Question: I'm working on an openframeworks project that has a series of cubes illuminated by a point light inside of each cube. The transparency of the cubes is reduced to let the light through. I've verified that the light is set at 0,0,0 (which is the center of the cube).
In theory, the point light should illuminate each side of the cube equally. However, the cubes are clearly darker on one side, and lighter on the other.

So, I'm wondering if there is a global light parameter that I'm not aware of that needs turned off somehow. My code is as follows:
cube.cpp
'''
#include "cube.h"
cube::cube(float _w, float _h, float _d, float _cubeHue)
{
w = _w;
h = _h;
d = _d;
cubeHue = _cubeHue;
GLfloat vdata[8][3] = {
{-w, -h, -d}, {-w, h, -d},
{w, h, -d}, {w, -h, -d},
{-w, -h, d}, {w, -h, d},
{-w, h, d}, {w, h, d}
};
GLint indices[6][4] = {
{3, 2, 1, 0},
{3, 5, 4, 0},
{3, 5, 7, 2},
{0, 4, 6, 1},
{1, 2, 7, 6},
{5, 4, 6, 7}
};
cubeColor = ofColor();
cubeColor.setHsb(cubeHue,ofRandom(500,255),ofRandom(100,255), 150);
for (int i=0; i<8; ++i)
{
mesh.addVertex(ofVec3f( vdata[i][0], vdata[i][1], vdata[i][2] ));
mesh.addColor(cubeColor);
for (int i=0; i<6; ++i)
{
mesh.addIndex(indices[i][0]);
mesh.addIndex(indices[i][1]);
mesh.addIndex(indices[i][2]);
mesh.addIndex(indices[i][3]);
}
}
ofEnableLighting();
pointLight.setPointLight();
pointLight.setAttenuation(0.5f);
pointLight.setPosition(ofVec3f(0,0,0));
myVbo.setMesh(mesh, GL_STATIC_DRAW);
}
void cube::draw()
{
pointLight.enable();
myVbo.drawElements(GL_QUADS, 24);
mesh.drawWireframe();
pointLight.disable();
}
void cube::update()
{
}
void cube::setLocation(float _x, float _y, float _z)
{
x = _x;
y = _y;
z = _z;
}
'''
testApp.cpp
'''
#include "testApp.h"
//--------------------------------------------------------------
void testApp::setup()
{
glEnable(GL_DEPTH_TEST);
glEnable(GL_LIGHTING);
ofBackground(33, 33, 33);
ofSetFrameRate(24);
camera.setNearClip(0.1);
camera.setFarClip(1900);
camera.setPosition(ofVec3f(0,0,0));
camAngle = 0;
camX = 400;
camY = 0;
camZ = 400;
cube1 = new cube(50,50,50,75);
cube2 = new cube(50,50,50,220);
cube3 = new cube(50,50,50,80);
cube4 = new cube(50,50,50,190);
cube5 = new cube(50,50,50,120);
rotateAngle[0] = 0.0f;
rotateAngle[1] = 0.0f;
rotateAngle[2] = 0.0f;
rotateAngle[3] = 0.0f;
ofFloatColor diffuseColor;
diffuseColor.set(1.0,1.0,1.0);
}
//--------------------------------------------------------------
void testApp::update()
{
camAngle += 0.02f;
if (camAngle >= 360)
{
camAngle = 0;
}
camX = 800 * sin(camAngle);
camZ = 800 * cos(camAngle);
camera.lookAt(ofVec3f(0, 0, 0));
}
//--------------------------------------------------------------
void testApp::draw()
{
camera.begin();
camera.setPosition(ofVec3f(camX, camY, camZ));
rotateAngle[0] += 1.0f;
rotateAngle[1] += 0.5f;
rotateAngle[2] += 0.75f;
rotateAngle[3] += 1.5f;
if (rotateAngle[0] > 359)
{
rotateAngle[0] = 0.0f;
}
if (rotateAngle[1] > 359)
{
rotateAngle[1] = 0.0f;
}
if (rotateAngle[2] > 359)
{
rotateAngle[2] = 0.0f;
}
if (rotateAngle[3] > 359)
{
rotateAngle[3] = 0.0f;
}
ofPushMatrix();
ofTranslate(20,20,-30);
cube1->draw();
ofPopMatrix();
ofPushMatrix();
ofTranslate(100,-80,30);
cube2->draw();
ofPopMatrix();
ofPushMatrix();
ofTranslate(150,80,100);
cube3->draw();
ofPopMatrix();
ofPushMatrix();
ofTranslate(-150,180,-10);
cube4->draw();
ofPopMatrix();
ofPushMatrix();
ofTranslate(250,-180,-60);
cube5->draw();
ofPopMatrix();
}
'''
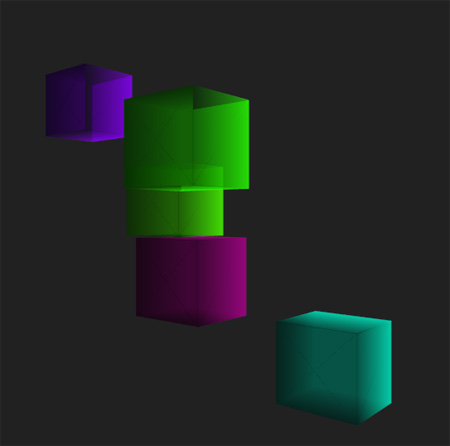
Answer: I believe it's because all your lights are created at the origin.
When you 'ofTranslate', those lights are no longer inside the cubes when you render them (they're at the "original origin").
Why don't you use the location members of the cube and move the translation into the cubes, so you can translate the light sources accordingly?